Question: # Use html2canvas to convert html to canvas, but the text in the exported result disappears
'''
<template>
<div>
<div id="exam">
<h2>Wen Ben Example</h2>
<p>example example example example example example</p>
</div>
<br/><br/>
<button @click="output">Print</button><br/><br/><br/>
<p>Result:</p><br/>
<div id="res"></div>
</div>
</template>
<script lang="ts" setup>
import html2canvas from 'html2canvas'
const output = async () => {
const dom = document.getElementById('exam')
if (dom) {
const cvs = await html2canvas(dom)
document.getElementById('res')?.append(cvs)
}
}
</script>
'''

html2canvas + vue3 + ts + sass.
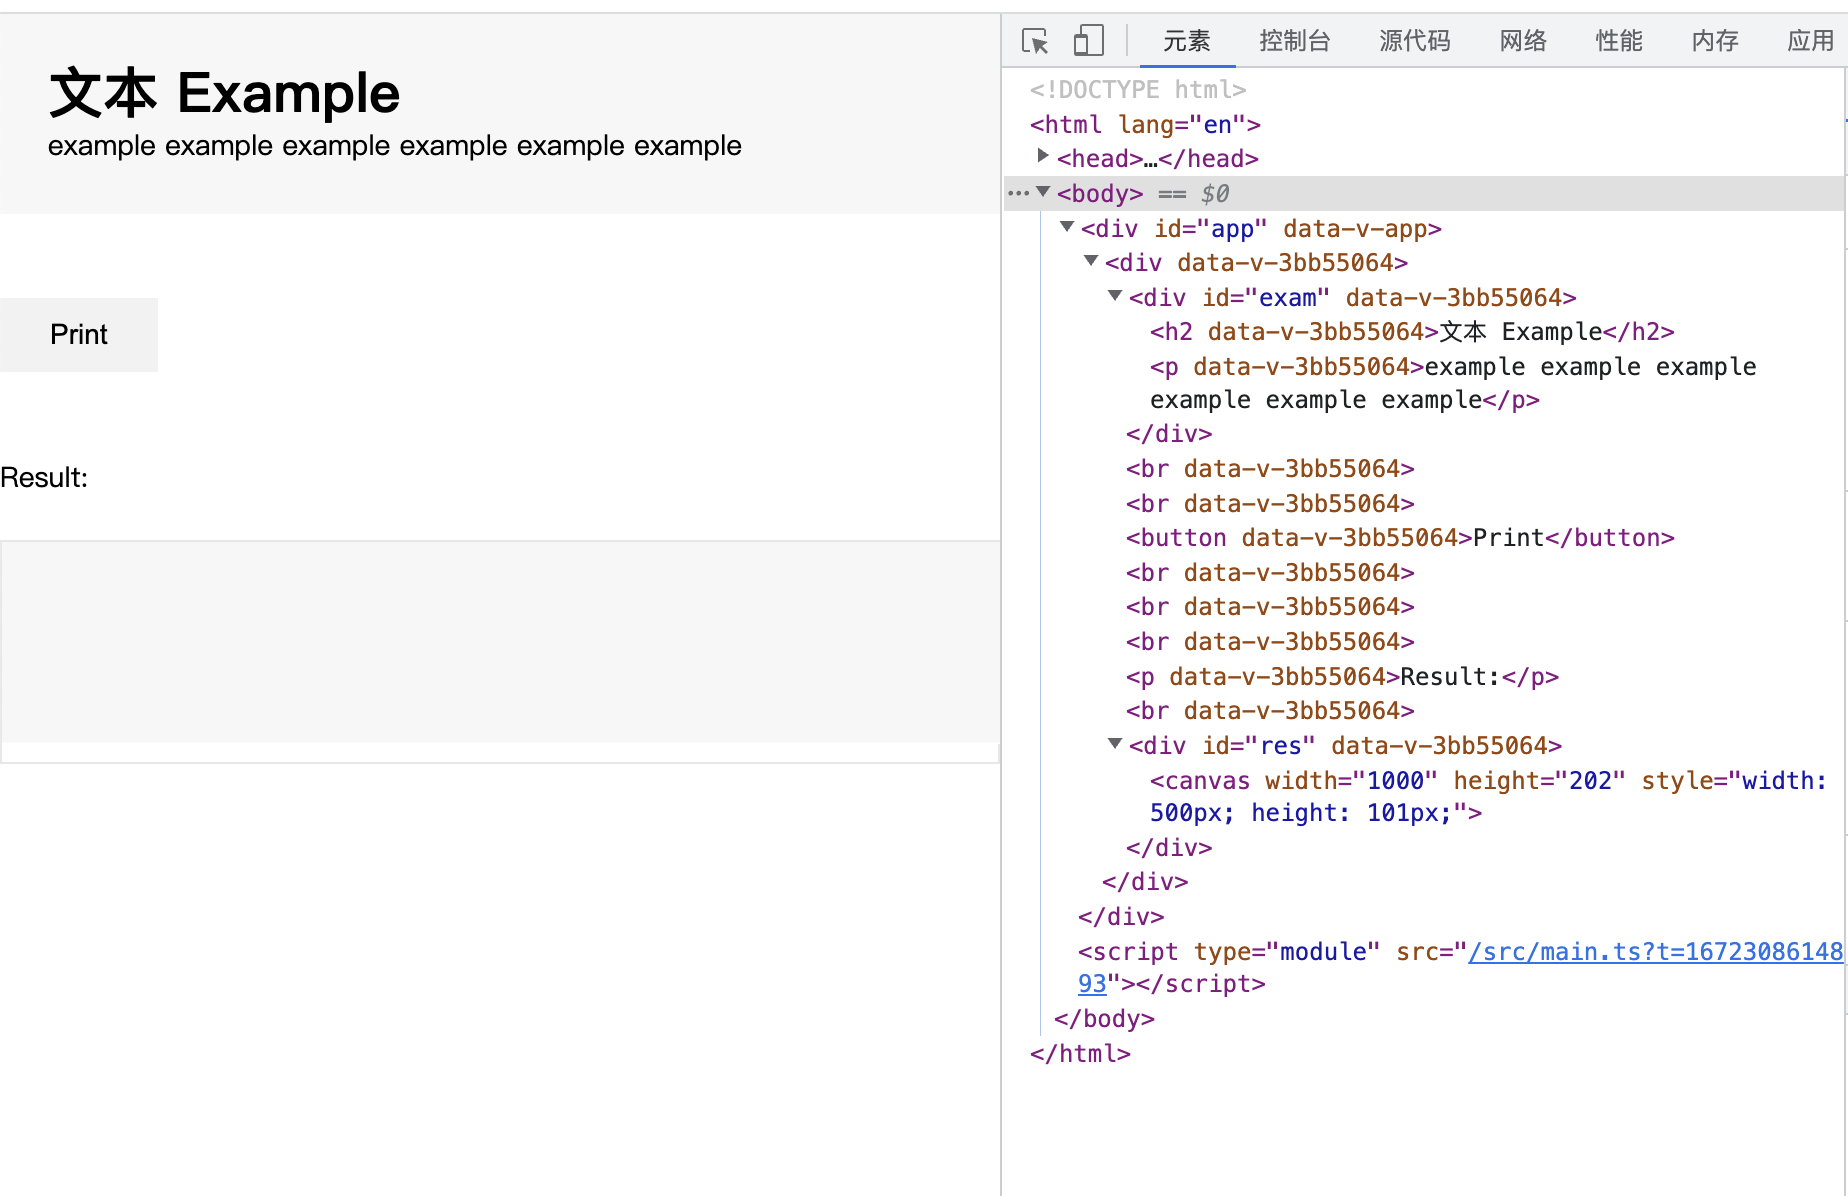
Answer: I wonder how often I see developers using 'getElementById' or 'querySelector' in vue components. You should make sure to use so called <URL>.
You might try the following approach (which I didn't test, but something like this should work).
'''
<div>
<div ref="exam">
<h2>Wen Ben Example</h2>
<p>example example example example example example</p>
</div>
<div ref="result"></div>
</div>
'''
'''
// inside script setup
import html2canvas from 'html2canvas'
const exam = ref<HTMLDivElement | null>(null);
const result = ref<HTMLDivElement | null>(null);
const cvs = ref<??? | undefined>();
const output = async () => {
if (!exam.value || !result.value) return;
// saving the cvs value in a ref variable
// to keep it available on rerenderings.
cvs.value = await html2canvas(exam.value)
}
// add a watcher that append the result
// in order to apply it every time the
// something changes because vue will
// empty the element each time you update something.
watch(
cvs,
(newCvs) => {
if (!newCvs || !result.value) return;
// clean the result element
result.value.innerHTML = '';
// append the new created cvs
result.value.append(newCvs);
},
{ flush: 'post' },
)
'''